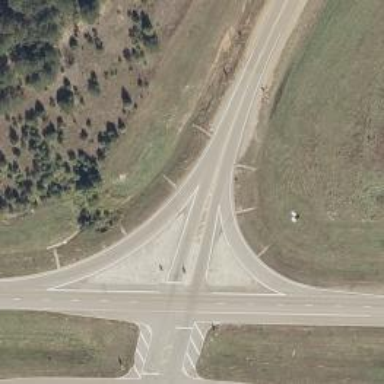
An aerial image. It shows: Trunk link highway.